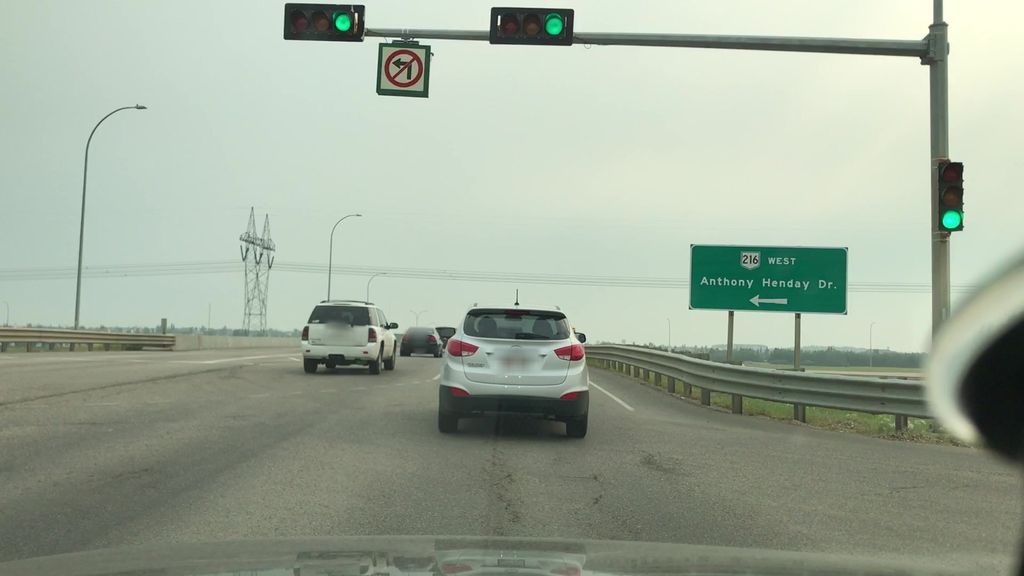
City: edmonton